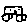
Label: car